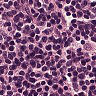
Metastatic tissue present: no